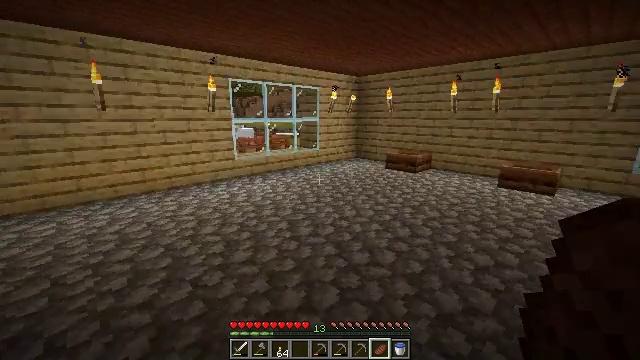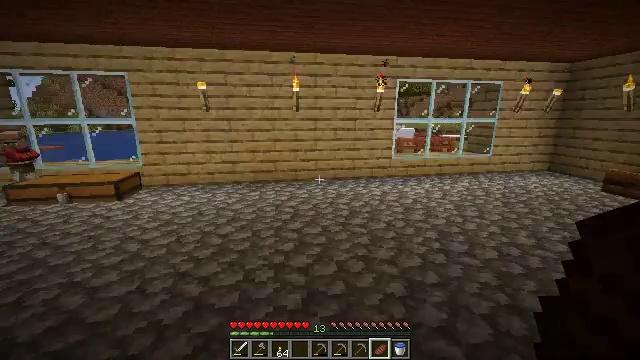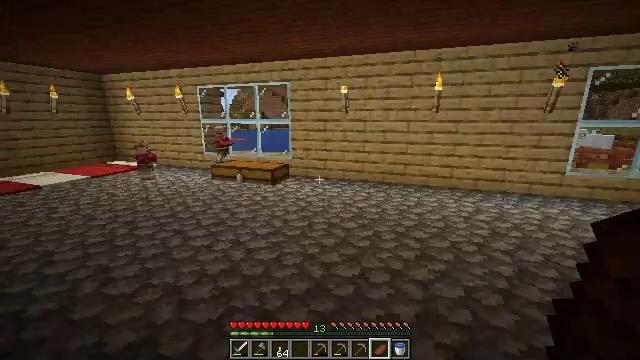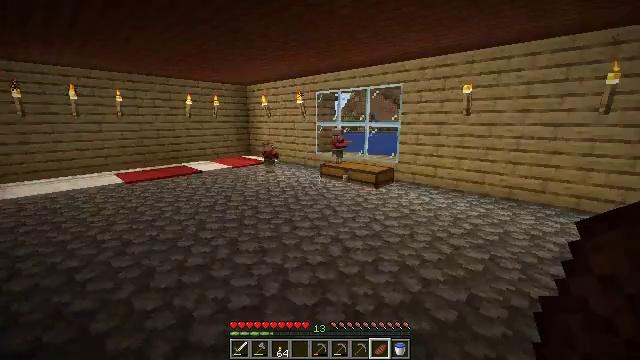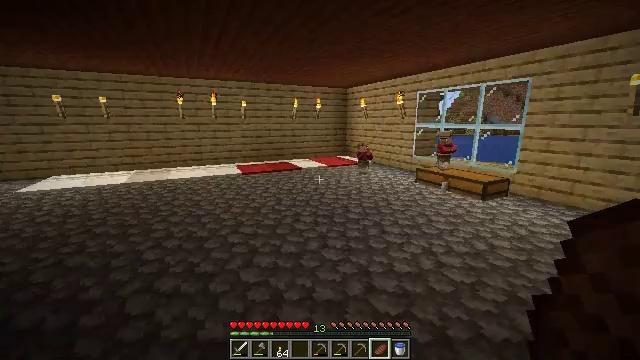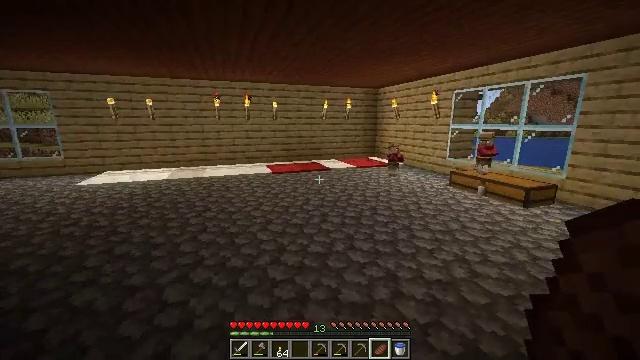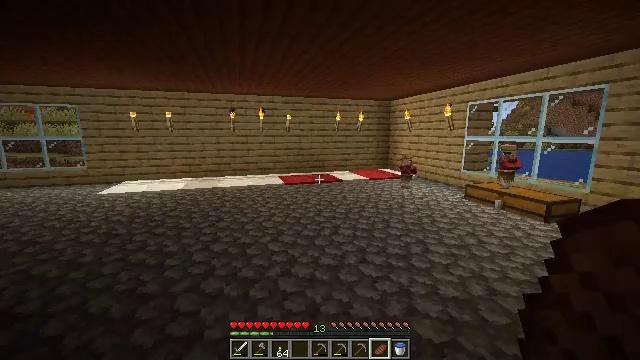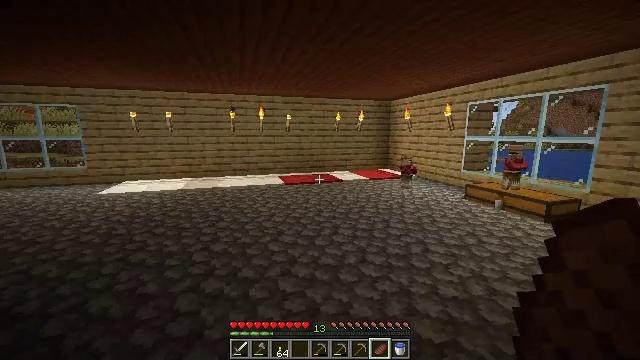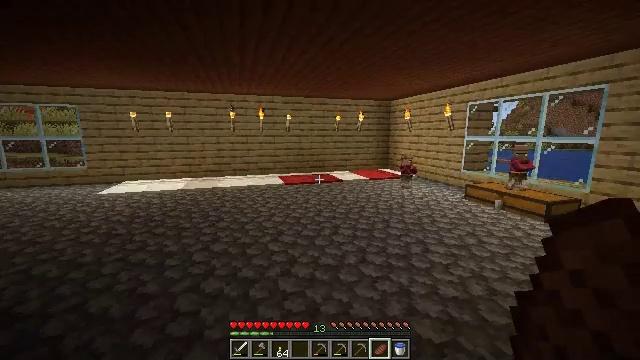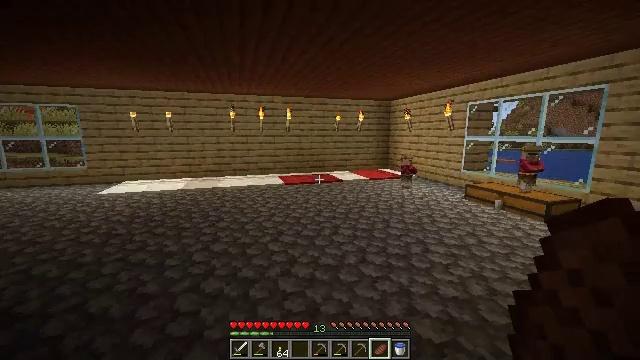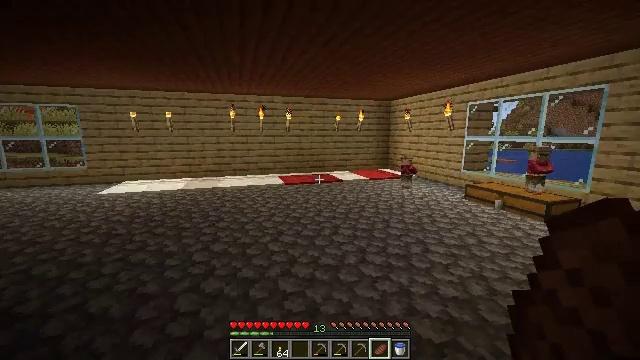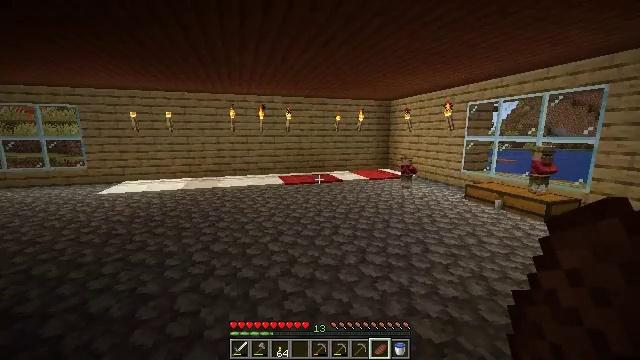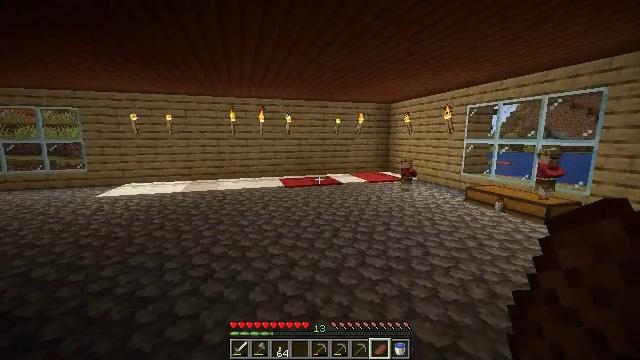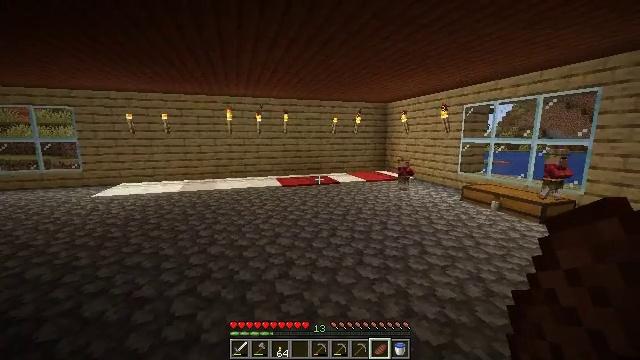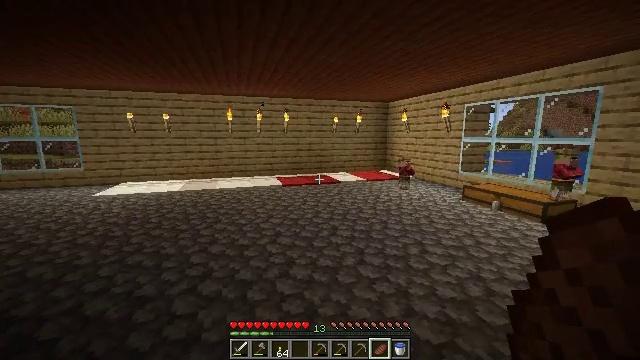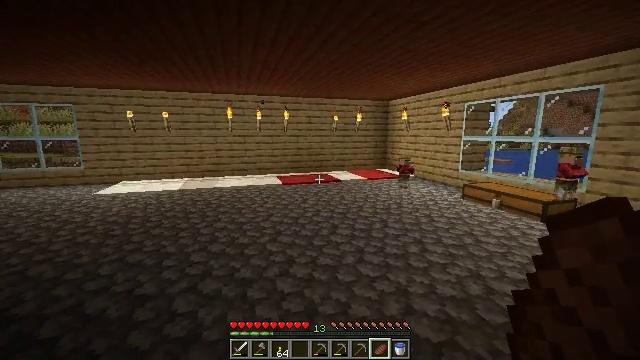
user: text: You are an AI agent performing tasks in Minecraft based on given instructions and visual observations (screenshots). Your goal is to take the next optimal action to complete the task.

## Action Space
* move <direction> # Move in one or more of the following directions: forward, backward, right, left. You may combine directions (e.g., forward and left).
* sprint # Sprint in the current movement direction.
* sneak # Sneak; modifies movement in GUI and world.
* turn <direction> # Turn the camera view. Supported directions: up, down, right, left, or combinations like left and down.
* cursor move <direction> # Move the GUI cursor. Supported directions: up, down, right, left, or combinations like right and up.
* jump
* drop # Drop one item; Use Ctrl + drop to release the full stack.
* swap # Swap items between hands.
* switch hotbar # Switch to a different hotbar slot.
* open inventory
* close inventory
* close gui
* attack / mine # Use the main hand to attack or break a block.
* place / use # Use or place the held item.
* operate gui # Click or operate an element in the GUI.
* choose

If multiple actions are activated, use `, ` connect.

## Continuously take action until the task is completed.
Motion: motion action
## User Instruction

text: Break the cobblestone slab to recycle it.
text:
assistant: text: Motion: turn left
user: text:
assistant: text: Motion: turn left
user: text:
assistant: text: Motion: turn left
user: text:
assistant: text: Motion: turn left
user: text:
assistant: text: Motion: turn left
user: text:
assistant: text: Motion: turn left and up
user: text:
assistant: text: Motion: no_op
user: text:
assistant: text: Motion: no_op
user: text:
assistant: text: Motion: no_op
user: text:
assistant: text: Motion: no_op
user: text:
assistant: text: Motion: no_op
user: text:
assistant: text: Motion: no_op
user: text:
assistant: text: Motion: no_op
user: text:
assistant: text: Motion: no_op
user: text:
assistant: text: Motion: no_op
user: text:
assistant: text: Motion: turn right
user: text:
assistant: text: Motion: no_op
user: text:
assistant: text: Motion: turn right and down
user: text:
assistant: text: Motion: turn right and down
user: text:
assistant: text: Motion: turn right
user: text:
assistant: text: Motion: no_op
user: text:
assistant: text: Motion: no_op
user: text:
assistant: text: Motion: no_op
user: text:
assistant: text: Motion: no_op
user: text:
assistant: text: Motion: no_op
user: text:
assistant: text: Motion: no_op
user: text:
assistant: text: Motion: no_op
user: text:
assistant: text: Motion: no_op
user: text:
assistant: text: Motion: no_op
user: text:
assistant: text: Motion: turn right